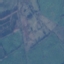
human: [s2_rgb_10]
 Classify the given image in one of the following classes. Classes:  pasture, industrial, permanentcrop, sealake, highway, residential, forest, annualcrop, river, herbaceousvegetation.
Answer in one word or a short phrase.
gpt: Pasture